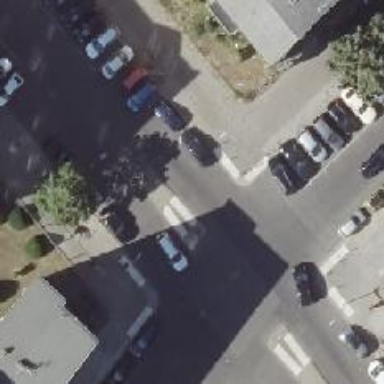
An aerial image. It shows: Residential road with asphalt surface and separate sidewalks. There are parallel on-street parking lanes on both sides of the road.